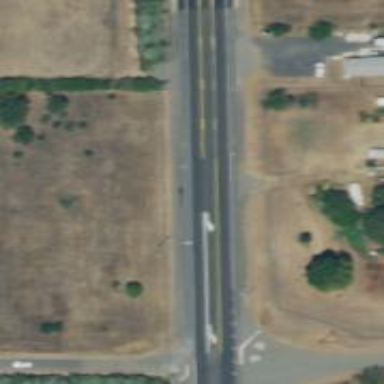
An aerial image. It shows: Asphalt road designated as trunk highway.